Field crop: maize
Growth stage: 1
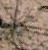
Species: salsola